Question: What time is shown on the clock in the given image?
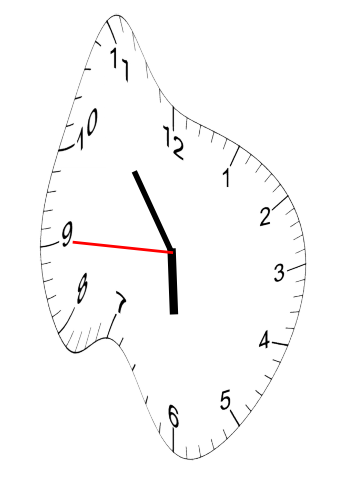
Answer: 05:53:45